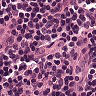
Metastatic tissue present: no